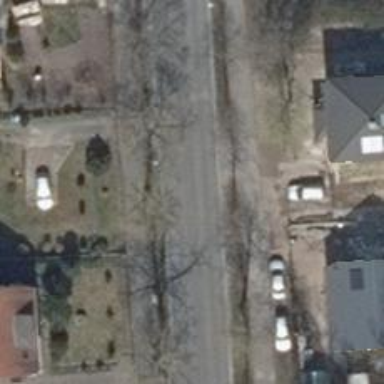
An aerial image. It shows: Primary highway with asphalt surface. There are separate sidewalks on both sides.